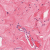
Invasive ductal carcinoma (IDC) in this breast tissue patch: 0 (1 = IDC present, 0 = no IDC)